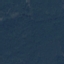
Land use / land cover: Forest